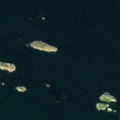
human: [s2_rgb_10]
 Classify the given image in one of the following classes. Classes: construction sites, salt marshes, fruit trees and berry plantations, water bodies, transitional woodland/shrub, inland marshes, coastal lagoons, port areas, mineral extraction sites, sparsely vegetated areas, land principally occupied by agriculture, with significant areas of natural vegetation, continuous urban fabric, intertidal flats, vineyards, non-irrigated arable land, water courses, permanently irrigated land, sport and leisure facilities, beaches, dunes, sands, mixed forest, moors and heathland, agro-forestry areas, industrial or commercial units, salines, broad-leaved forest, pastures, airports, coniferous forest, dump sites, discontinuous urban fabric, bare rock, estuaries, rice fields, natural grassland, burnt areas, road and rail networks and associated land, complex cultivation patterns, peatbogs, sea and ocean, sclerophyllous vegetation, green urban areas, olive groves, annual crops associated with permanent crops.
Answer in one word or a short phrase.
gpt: sea and ocean